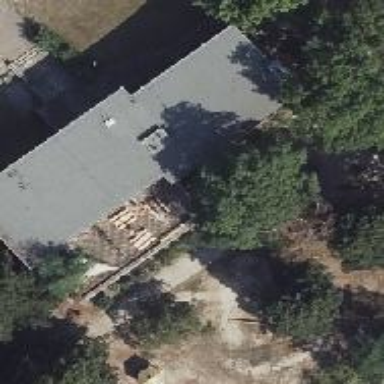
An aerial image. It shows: Kindergarten building.